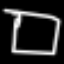
Label: square